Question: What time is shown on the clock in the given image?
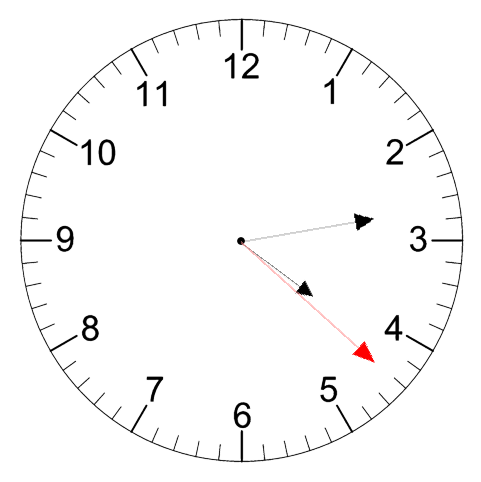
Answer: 04:13:22